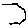
Label: hexagon